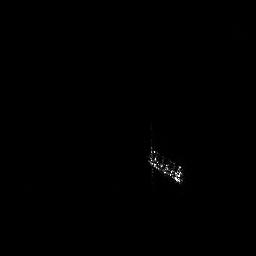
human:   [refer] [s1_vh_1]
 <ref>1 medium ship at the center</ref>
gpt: <box>[[56, 55, 71, 71, 0]]</box>